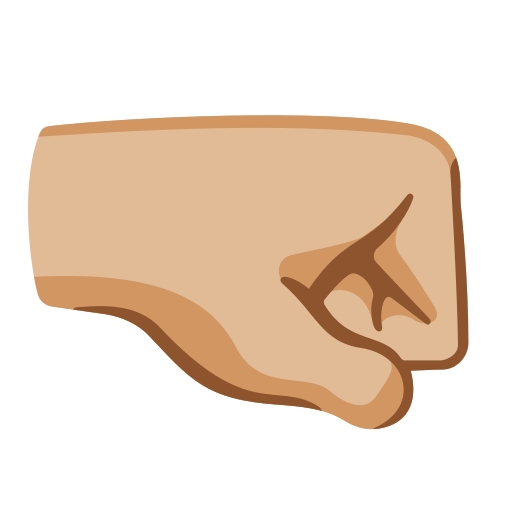
Emoji: 🤜🏼